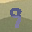
Label: 9